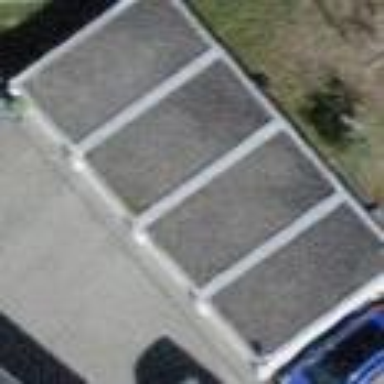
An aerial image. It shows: Group of garages.